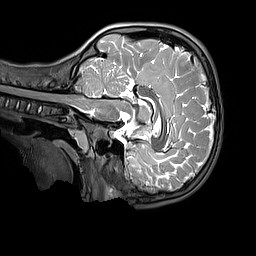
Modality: T2w
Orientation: sagittal
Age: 10
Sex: male
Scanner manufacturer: siemens
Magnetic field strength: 3 T
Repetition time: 3.2 s
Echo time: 0.408 s